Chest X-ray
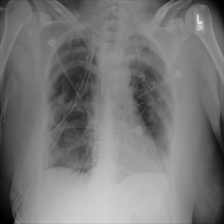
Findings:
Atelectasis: negative
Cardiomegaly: negative
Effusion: negative
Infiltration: positive
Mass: negative
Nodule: negative
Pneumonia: negative
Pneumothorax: positive
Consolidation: negative
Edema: negative
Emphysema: negative
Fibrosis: negative
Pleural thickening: negative
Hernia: negative